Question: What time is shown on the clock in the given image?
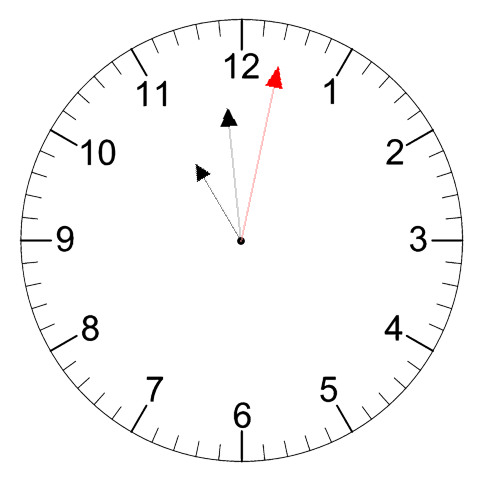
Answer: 10:59:02